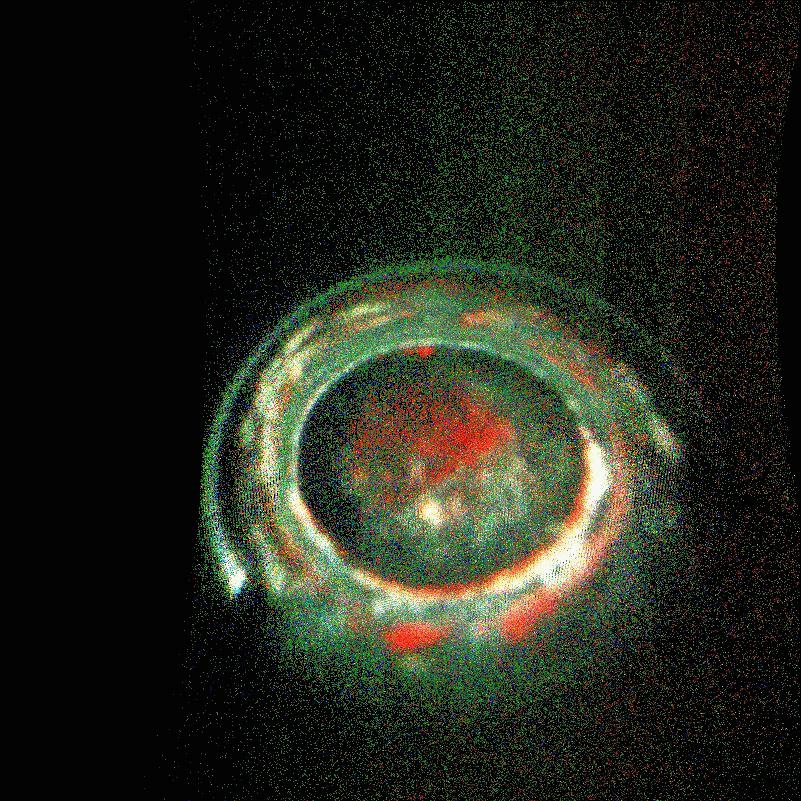
Jupiter's Southern Lights Juno, Jupiter